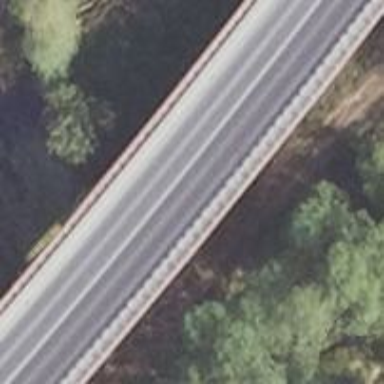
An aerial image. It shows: Primary highway bridge that is part of motorroad.